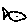
Label: fish